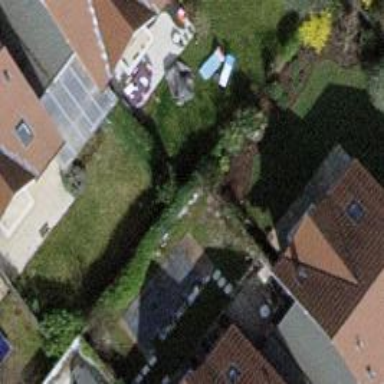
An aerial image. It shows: Garden enclosed by fence.